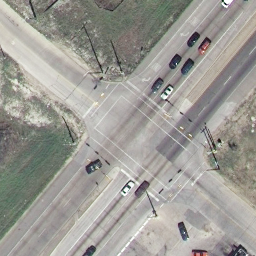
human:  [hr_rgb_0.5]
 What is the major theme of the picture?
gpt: intersection